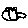
Label: cloud